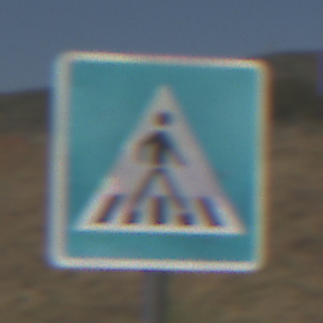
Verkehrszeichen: FussgaengerueberwegLinks
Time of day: Midday
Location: Outdoor (RoadRail)
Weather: Clear
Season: Summer
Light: Natural